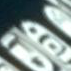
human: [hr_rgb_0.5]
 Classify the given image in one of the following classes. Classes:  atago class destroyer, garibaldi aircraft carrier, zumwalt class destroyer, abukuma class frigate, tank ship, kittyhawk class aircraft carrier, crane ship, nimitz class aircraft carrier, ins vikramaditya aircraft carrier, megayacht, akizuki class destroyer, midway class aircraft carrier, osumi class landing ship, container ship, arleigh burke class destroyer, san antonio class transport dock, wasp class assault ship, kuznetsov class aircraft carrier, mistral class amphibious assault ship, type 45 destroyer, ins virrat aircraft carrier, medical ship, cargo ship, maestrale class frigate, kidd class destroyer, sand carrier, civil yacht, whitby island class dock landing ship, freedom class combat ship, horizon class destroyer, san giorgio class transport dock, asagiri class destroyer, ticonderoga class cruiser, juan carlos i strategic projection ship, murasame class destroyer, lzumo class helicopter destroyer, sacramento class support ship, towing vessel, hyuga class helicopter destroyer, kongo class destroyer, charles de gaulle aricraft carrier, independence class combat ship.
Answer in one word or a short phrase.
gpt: Civil yacht